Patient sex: M
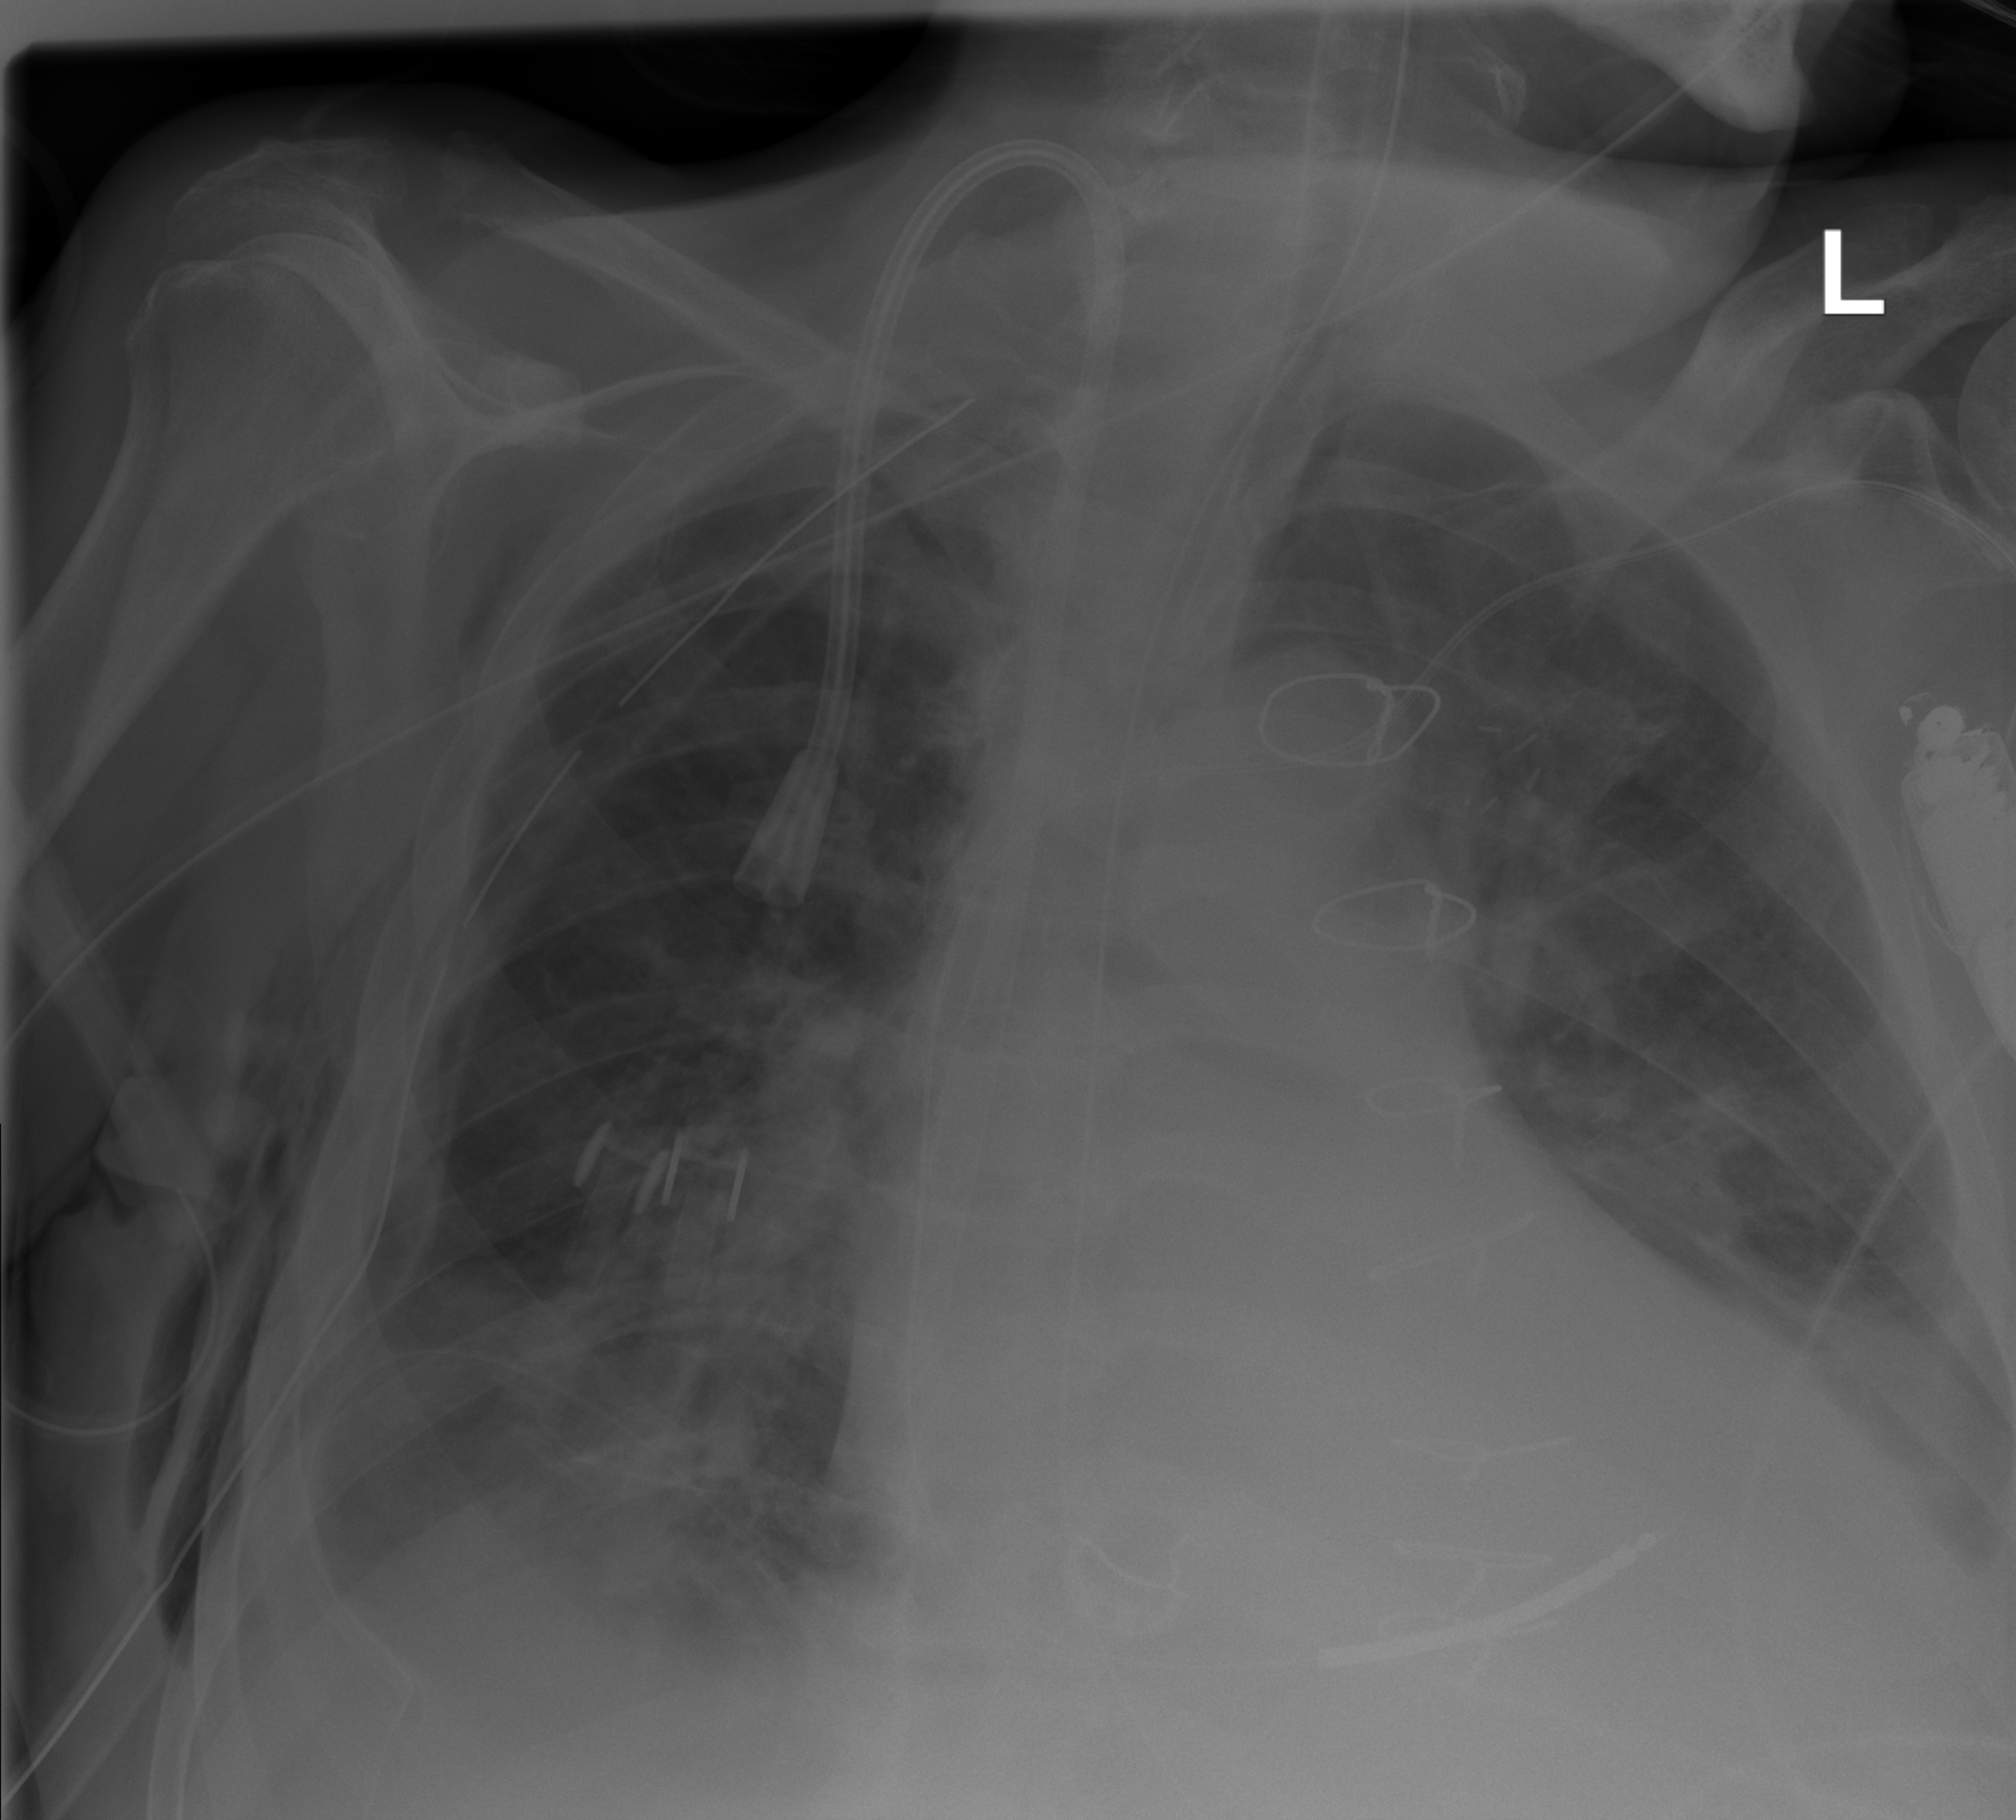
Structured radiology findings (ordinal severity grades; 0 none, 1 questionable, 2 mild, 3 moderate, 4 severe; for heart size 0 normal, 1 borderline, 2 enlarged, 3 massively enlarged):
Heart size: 2
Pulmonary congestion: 2
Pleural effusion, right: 2
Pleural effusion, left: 2
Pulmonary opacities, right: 2
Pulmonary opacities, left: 1
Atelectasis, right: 2
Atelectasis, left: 2